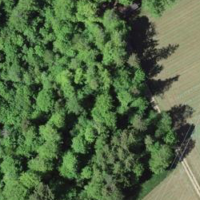
EUNIS habitat code: 41
Species observed at this site:
Convolvulus arvensis